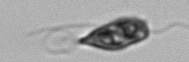
Label: Euglena